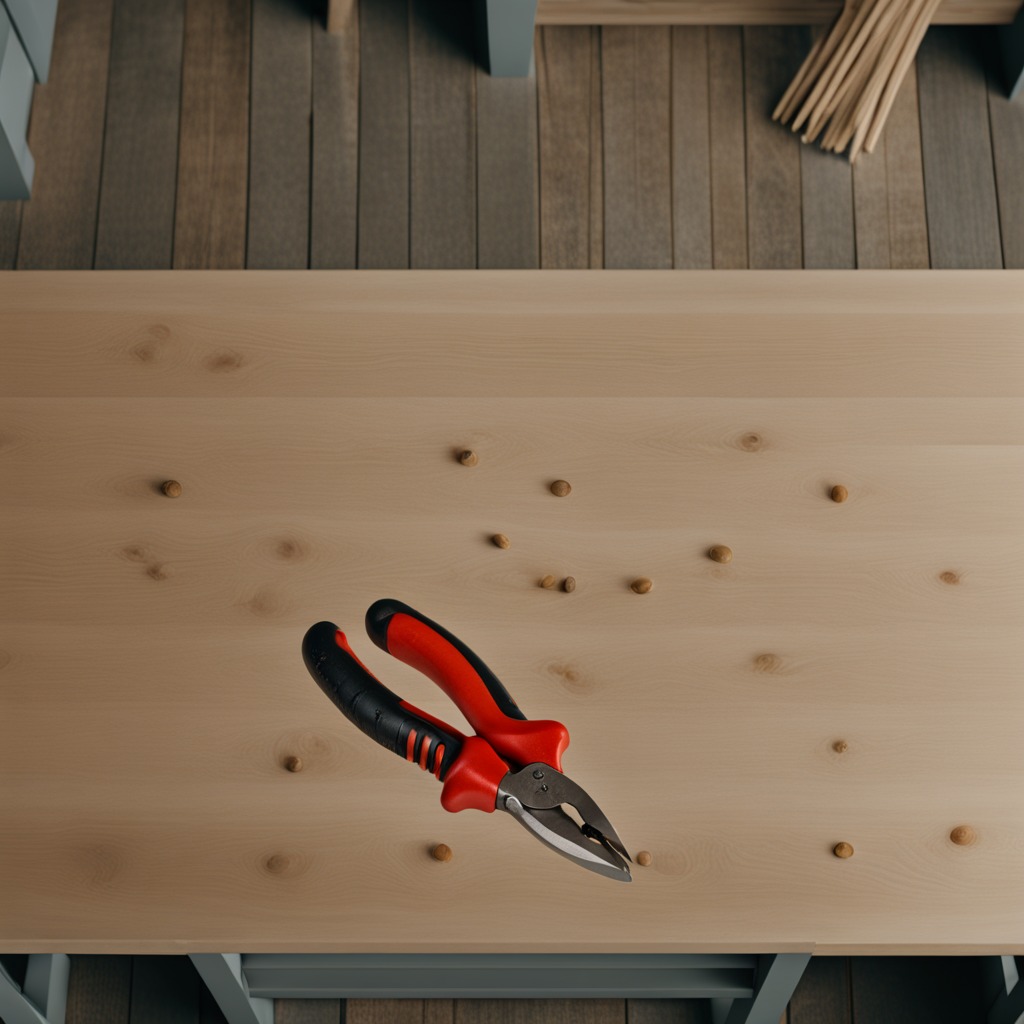
A plier lies on a workbench inside a coastal fishing gear workshop.